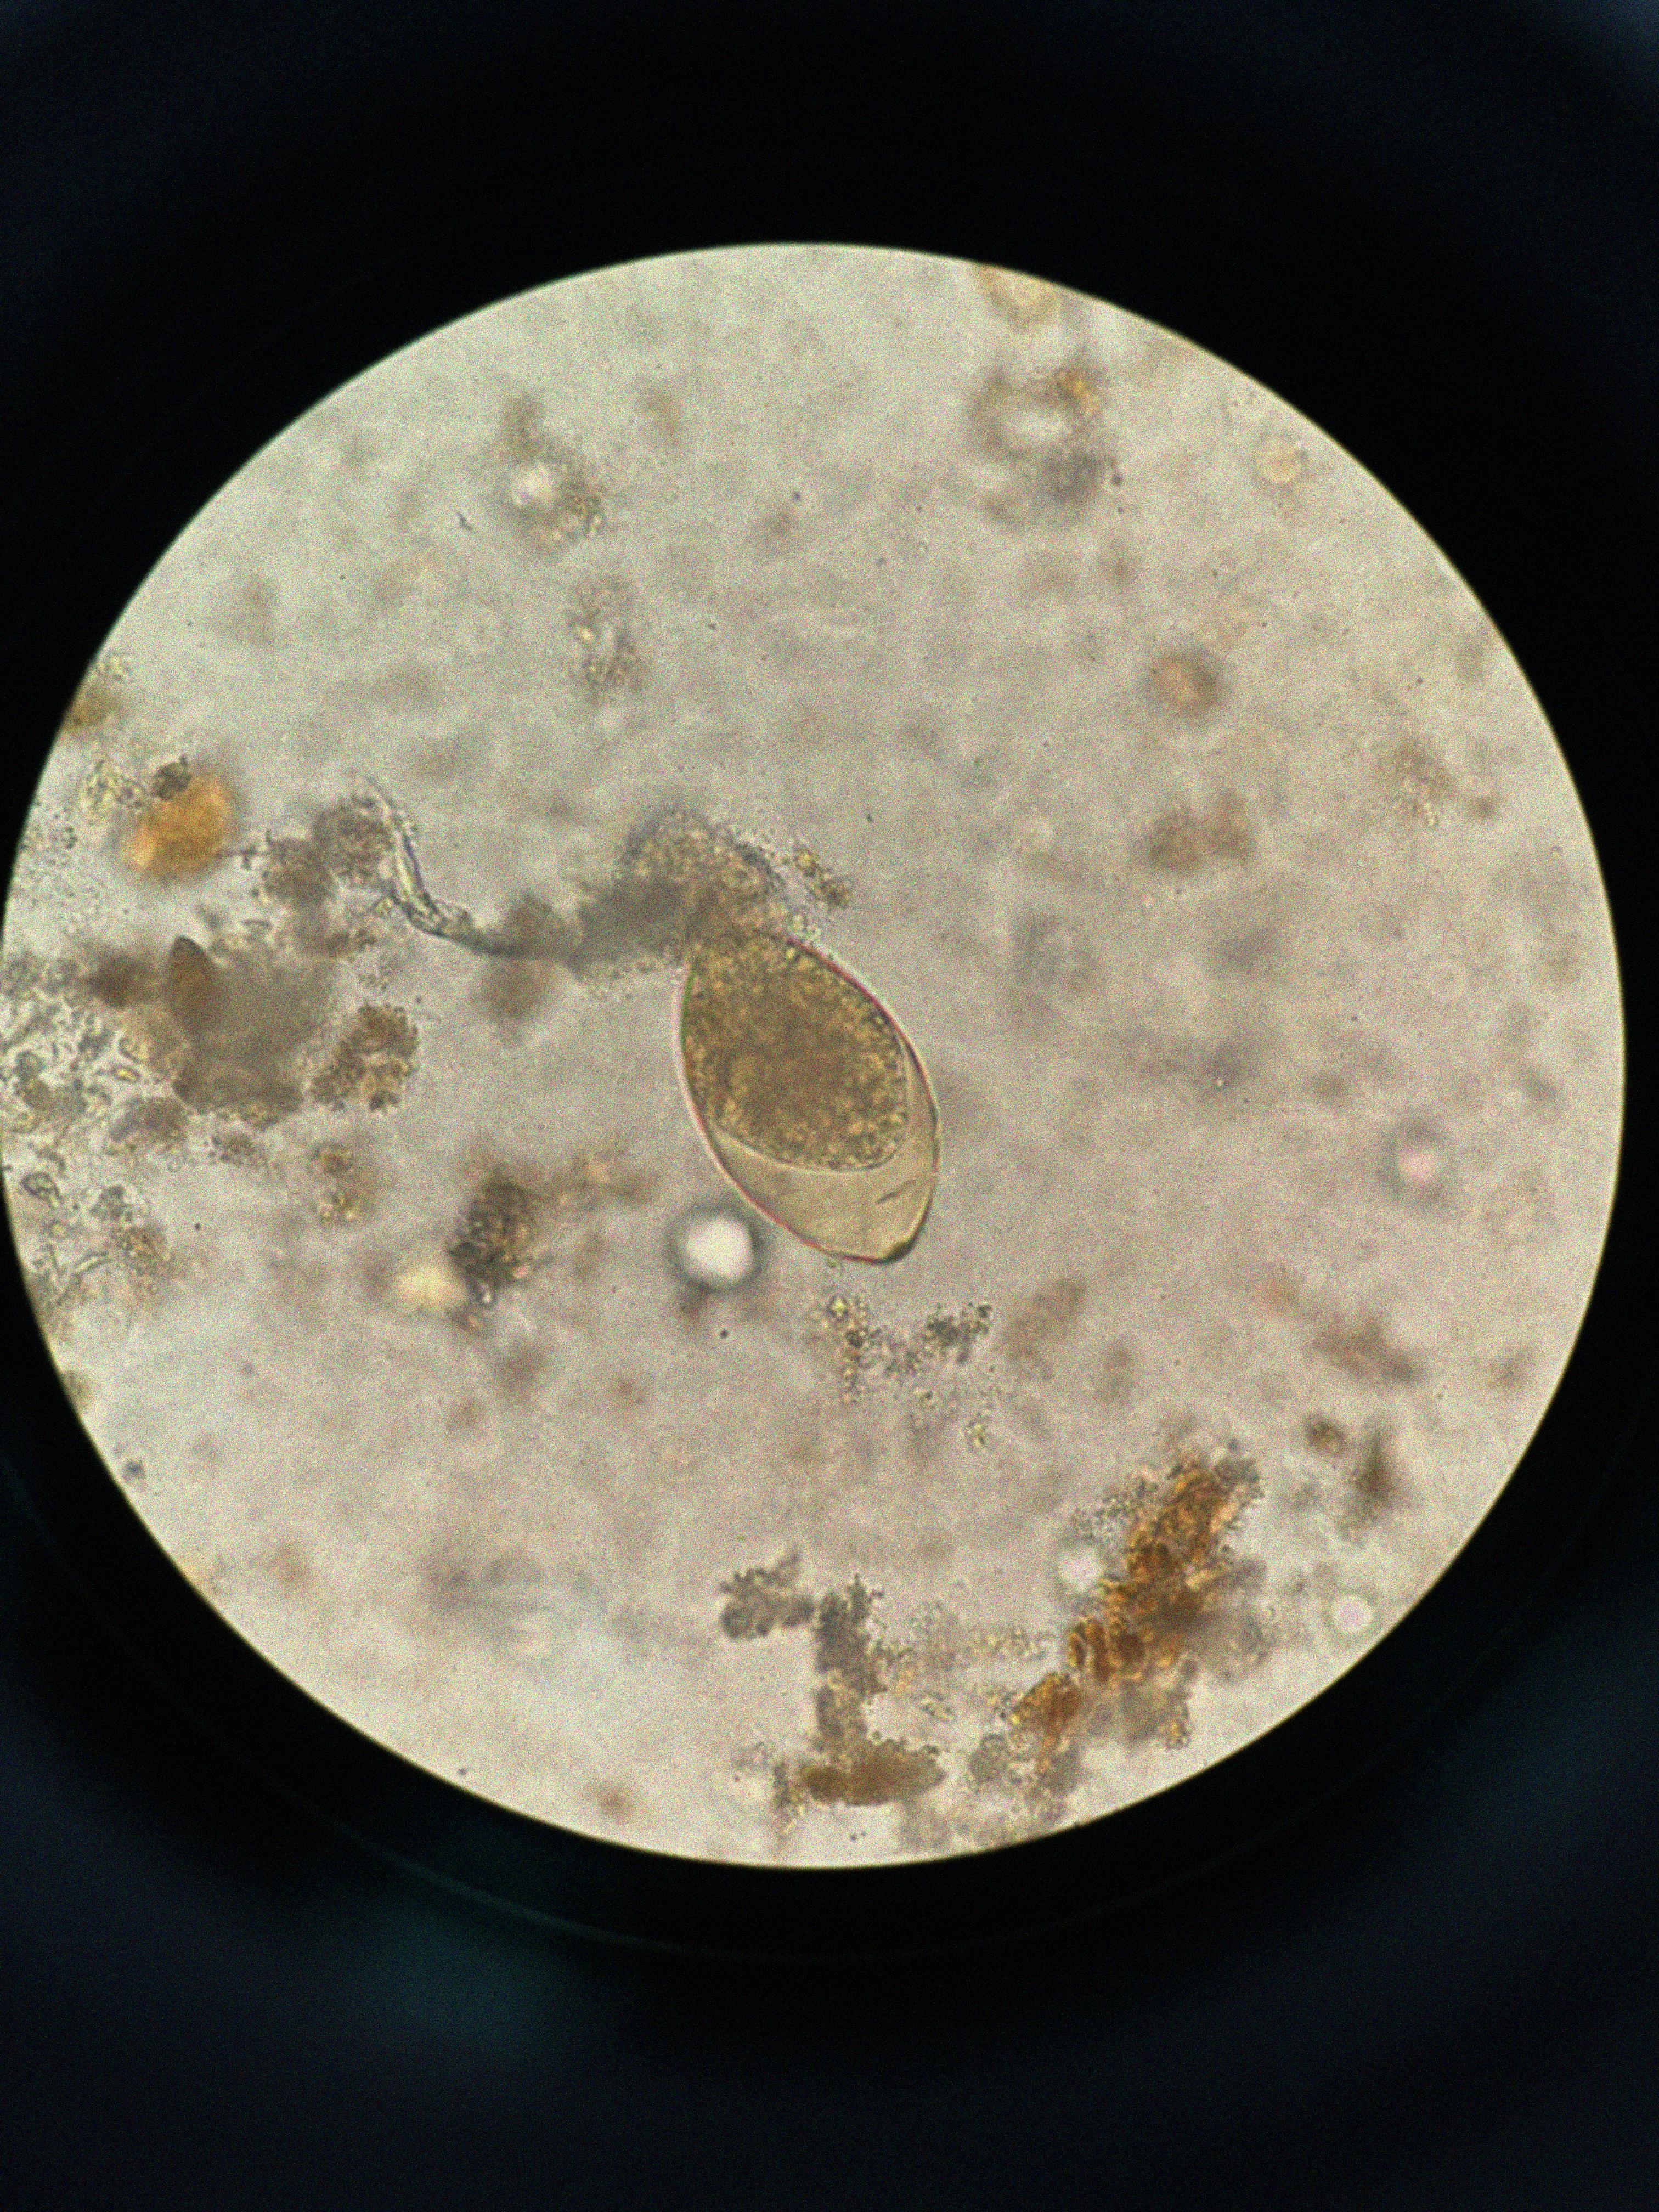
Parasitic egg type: Fasciolopsis buski